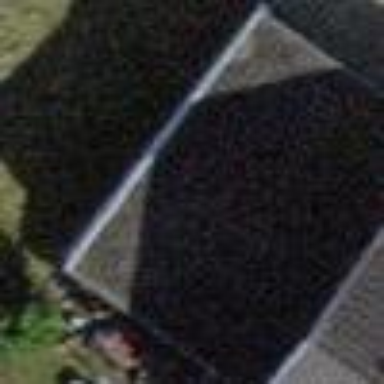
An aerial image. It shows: Garage.